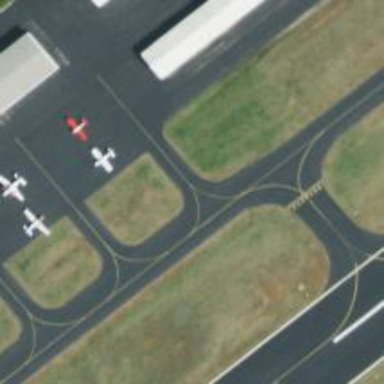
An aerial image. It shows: View of taxiway at the airport.